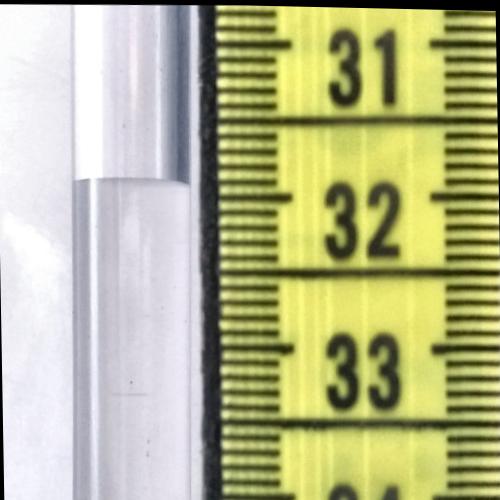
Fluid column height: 31.9 cm